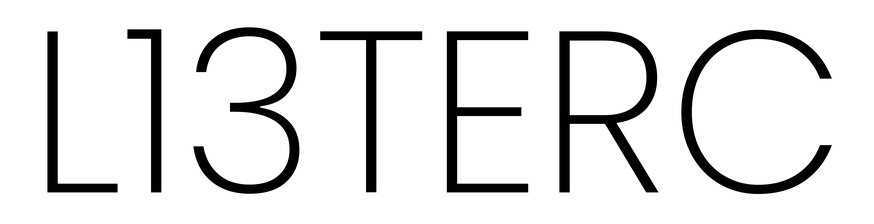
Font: Poppins-ExtraLight